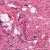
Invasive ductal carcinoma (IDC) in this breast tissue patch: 0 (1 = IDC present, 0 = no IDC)